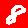
Digit: 8